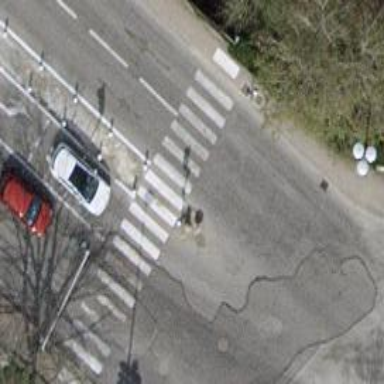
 identified as zebra crossing. It includes island."